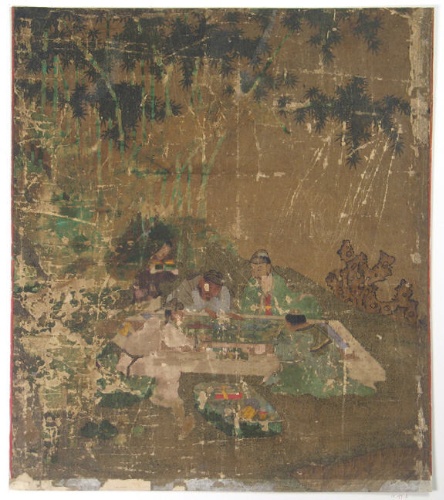
Artist: Wang Li Mu
Date: 18th century
Object type: Album leaf
Classification: Paintings
Medium: Album leaf; ink and color on silk
Culture: Korea
Period: Joseon dynasty (1392–1910)
Dimensions: 13 3/4 x 12 in. (34.9 x 30.5 cm)
Department: Asian Art
Credit line: Rogers Fund, 1915
Accession year: 1915
Repository: Metropolitan Museum of Art, New York, NY
Tags: Men